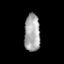
Tissue: prostate
Cell type: T cells
Senescence score: 0.3347
Nuclear area (px): 582
Mean DAPI intensity: 166.249